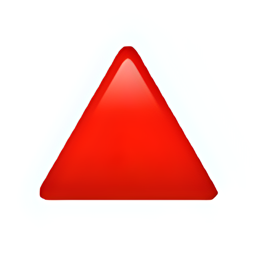
Name: up pointing red triangle
Emoji: 🔺
Group: Symbols
Sub-group: geometric